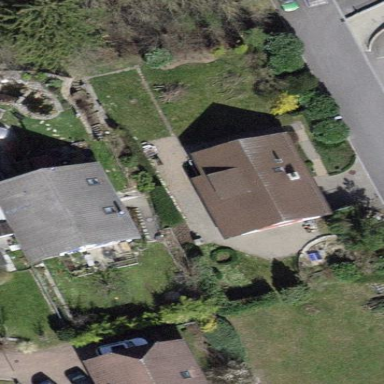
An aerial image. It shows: Residential building with gabled brown roof oriented along its length.